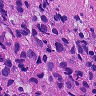
Metastatic tissue present: yes